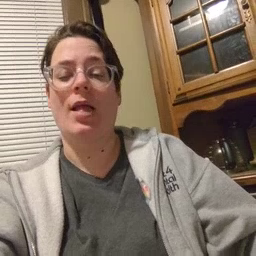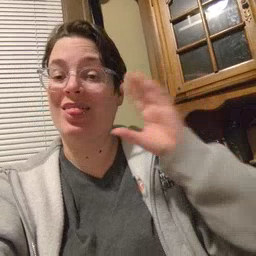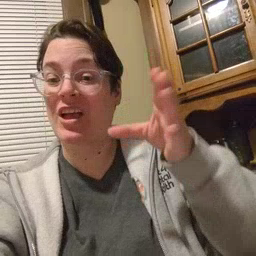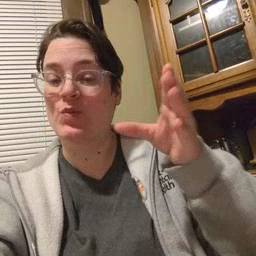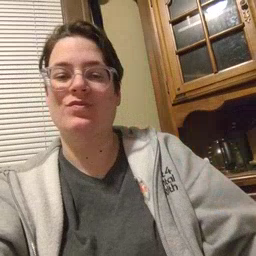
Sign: hello